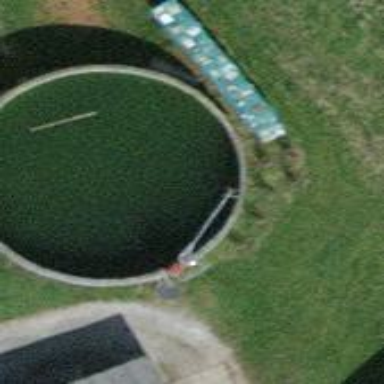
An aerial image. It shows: Storage tank that is man-made.